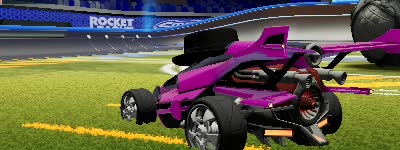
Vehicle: aftershock